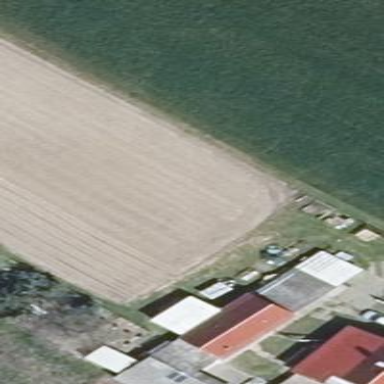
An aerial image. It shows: Shed.